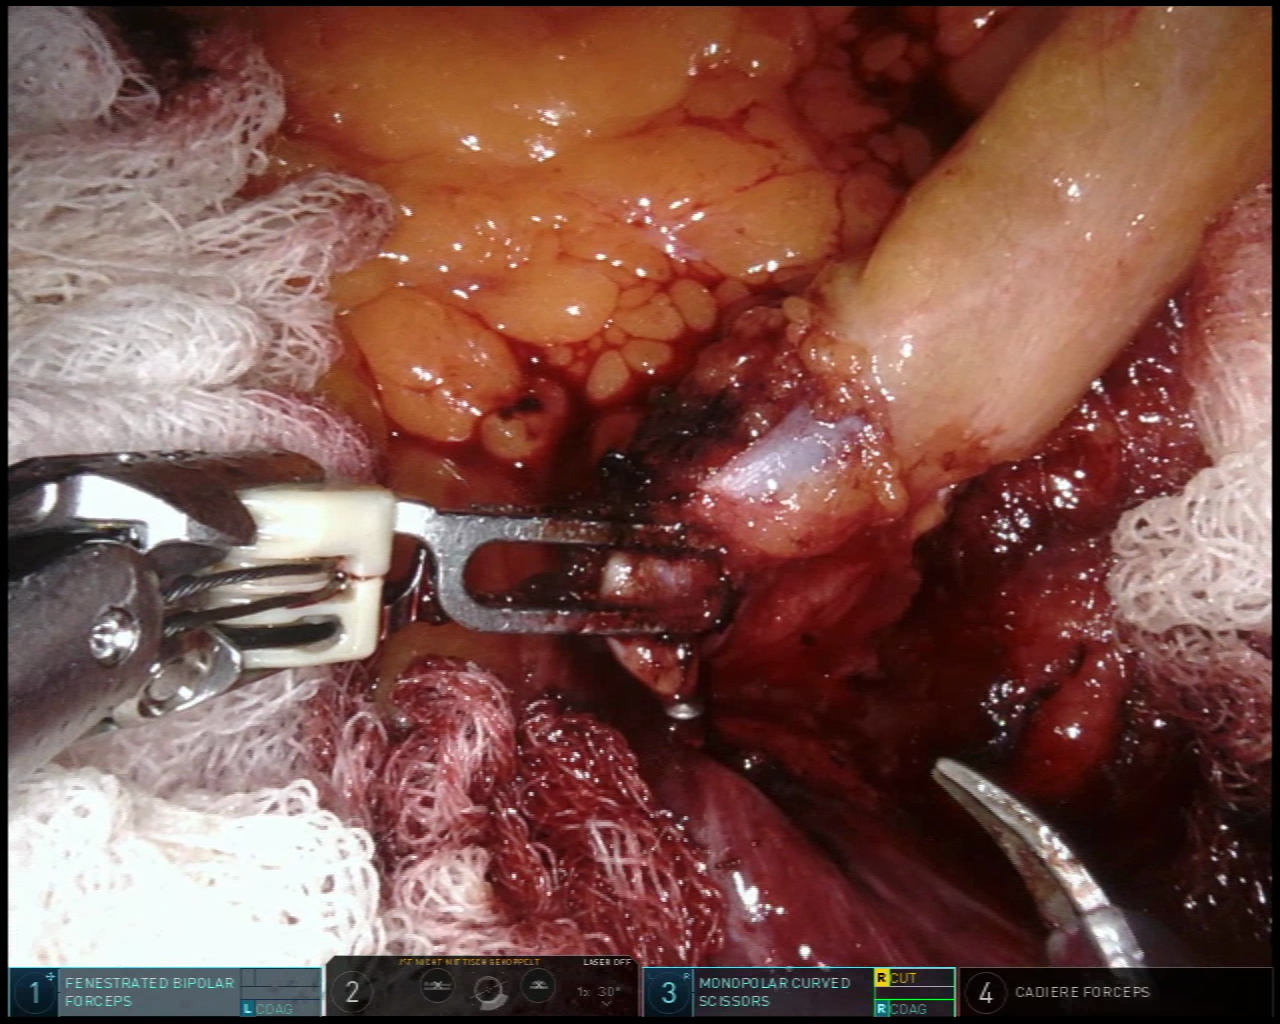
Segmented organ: intestinal_veins
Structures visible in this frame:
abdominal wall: no
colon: no
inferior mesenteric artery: no
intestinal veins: yes
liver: no
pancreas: no
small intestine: no
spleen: no
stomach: no
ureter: no
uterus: no
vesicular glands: no